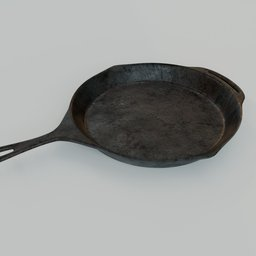
Label: tools